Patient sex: F
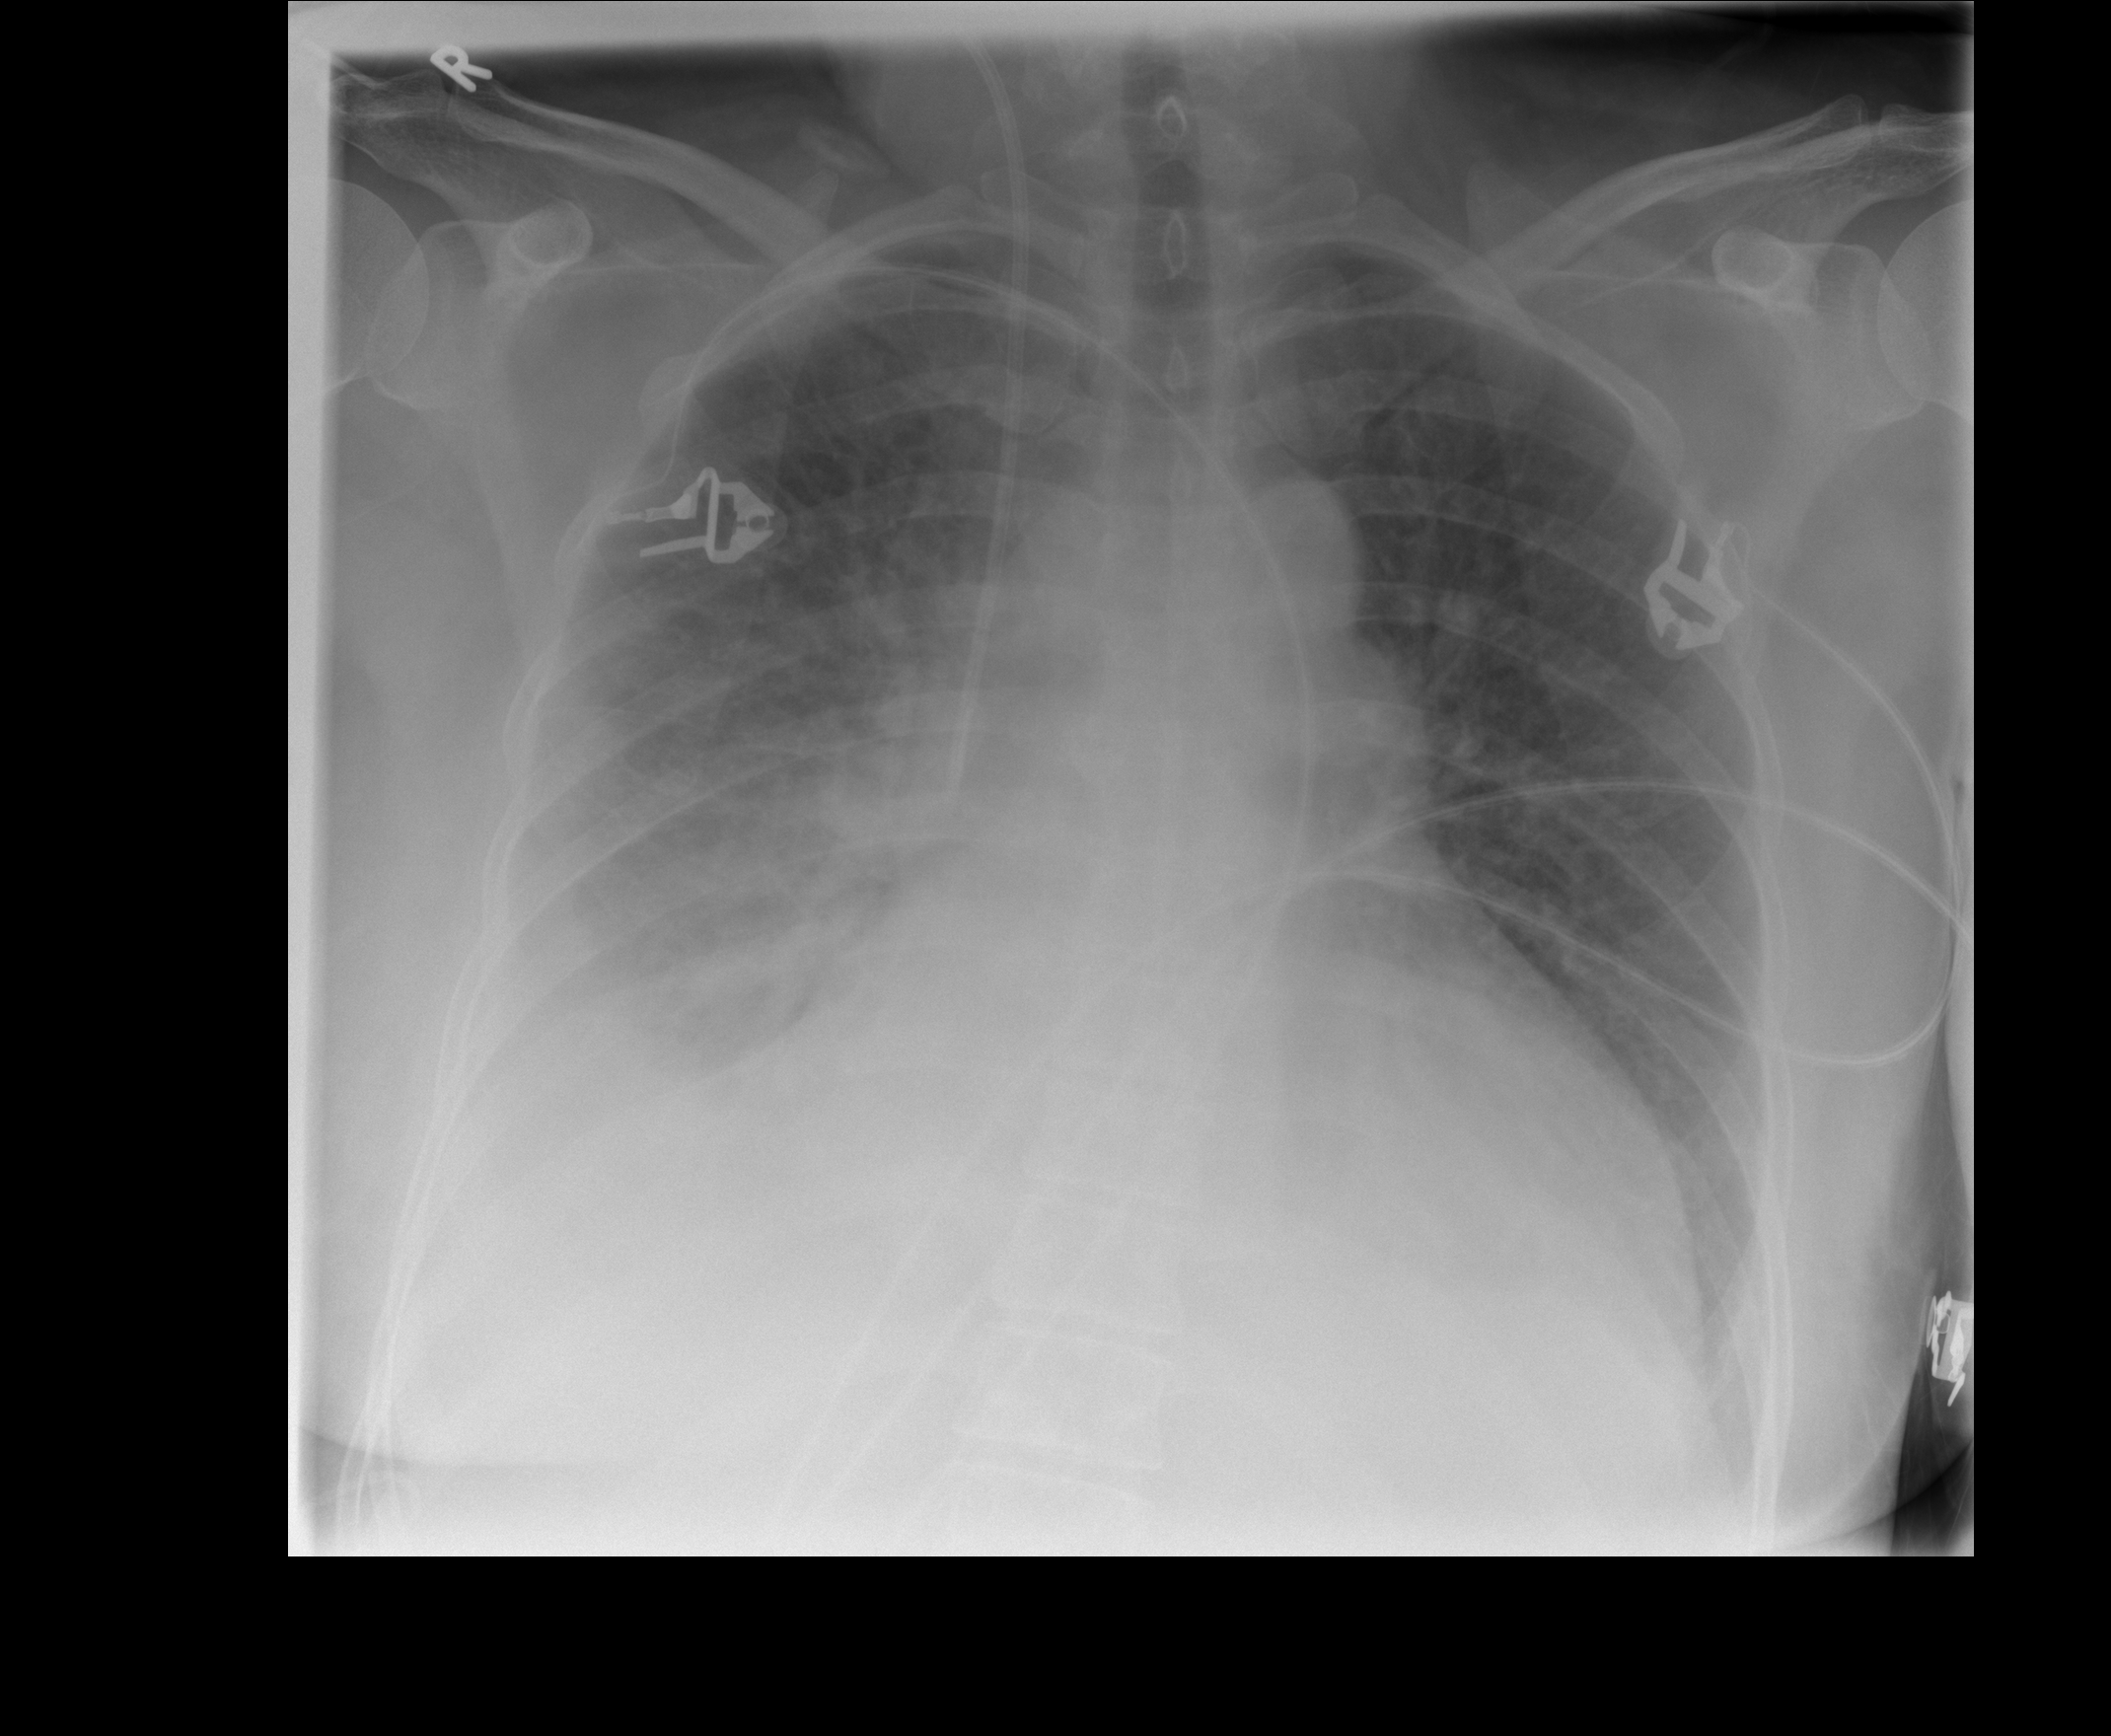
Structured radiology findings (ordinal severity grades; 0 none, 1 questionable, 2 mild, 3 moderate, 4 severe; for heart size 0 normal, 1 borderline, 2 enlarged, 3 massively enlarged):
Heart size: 2
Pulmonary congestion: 2
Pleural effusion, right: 3
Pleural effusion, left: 0
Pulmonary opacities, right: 2
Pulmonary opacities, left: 0
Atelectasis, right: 2
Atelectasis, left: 0